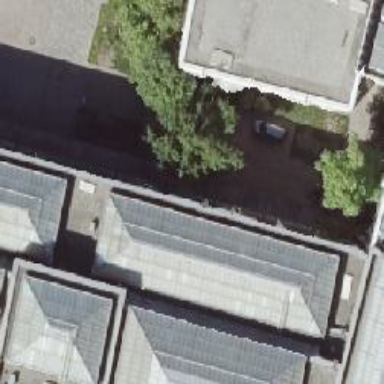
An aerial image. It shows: Building with hipped glass roof. The building is grey with light blue roof.